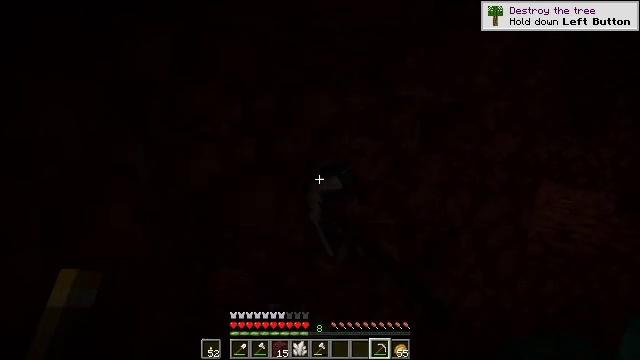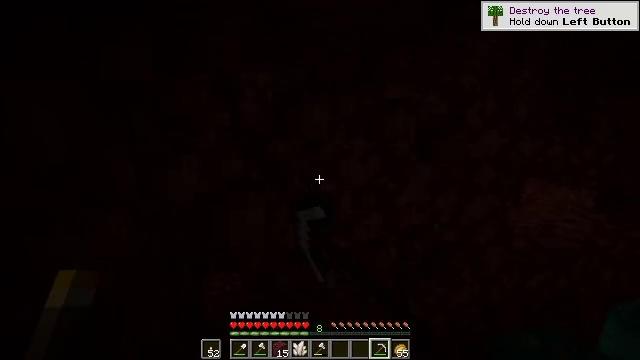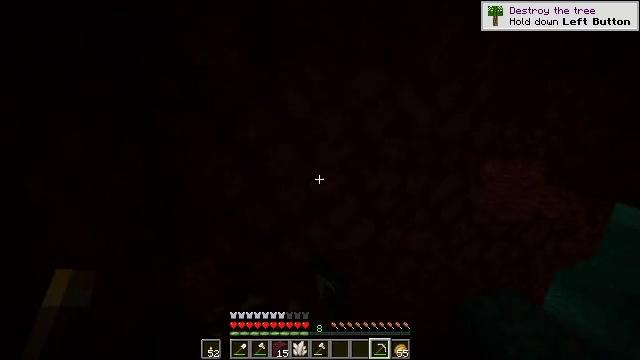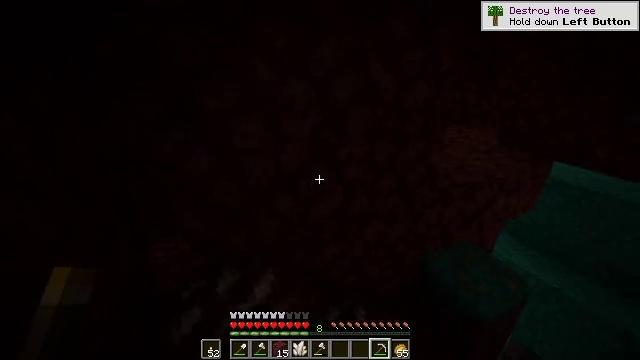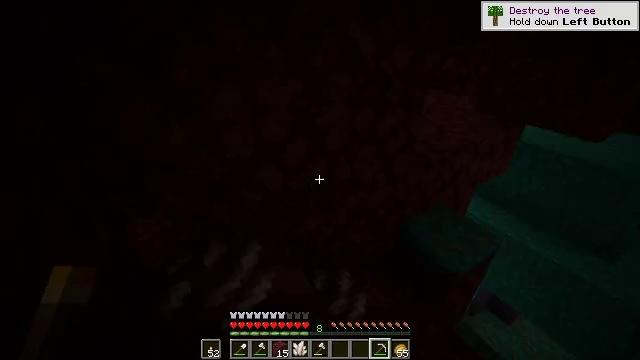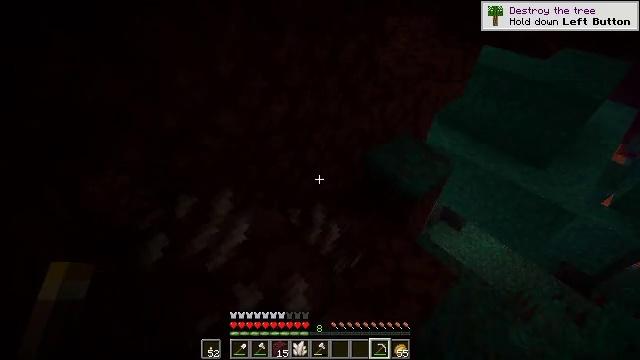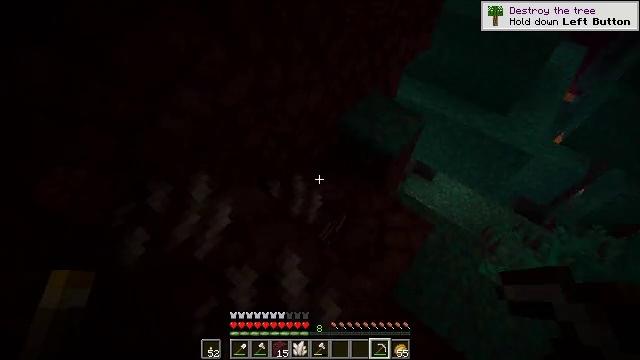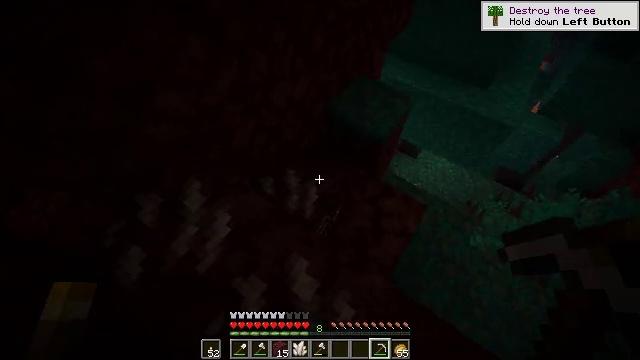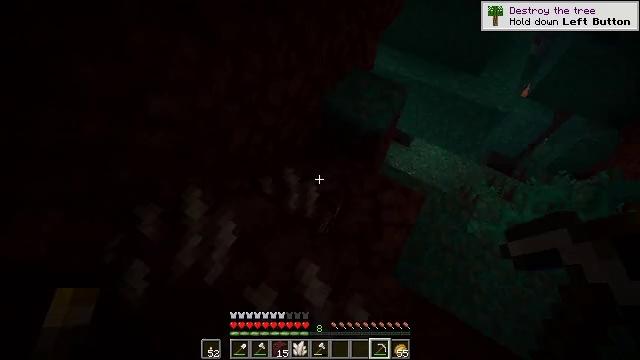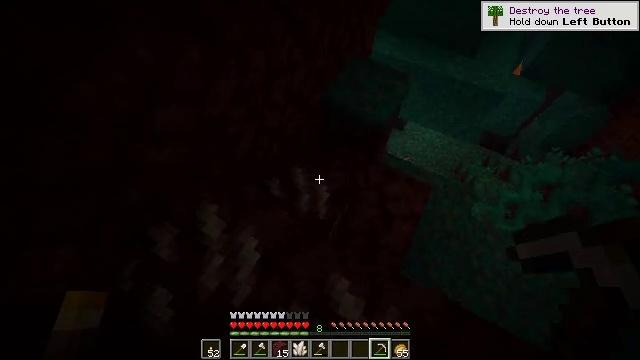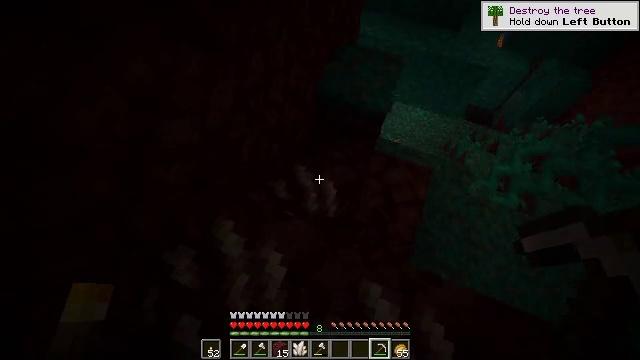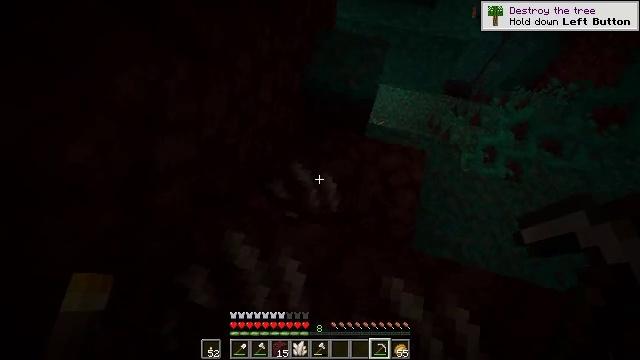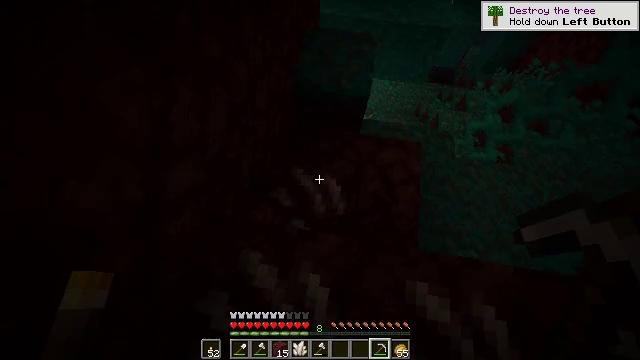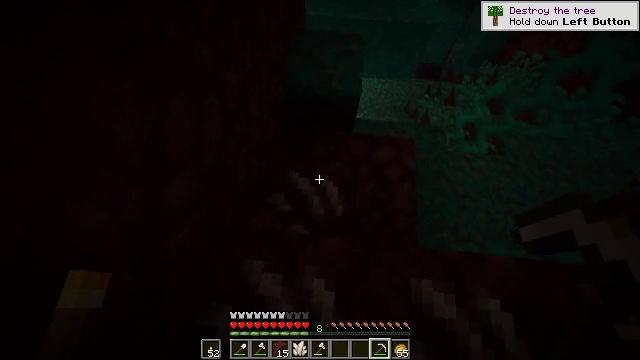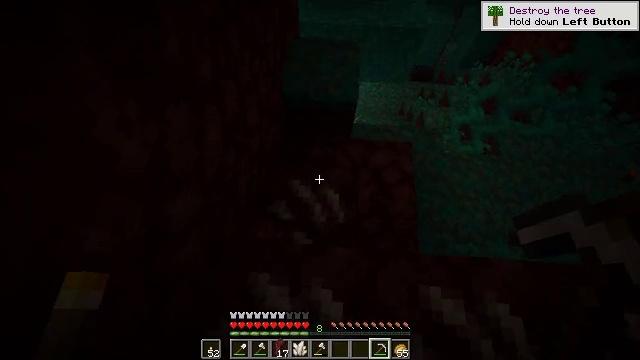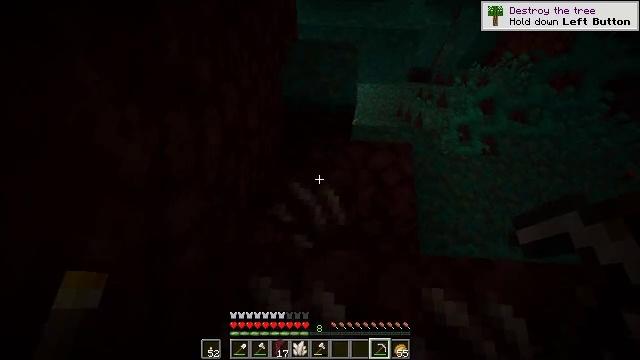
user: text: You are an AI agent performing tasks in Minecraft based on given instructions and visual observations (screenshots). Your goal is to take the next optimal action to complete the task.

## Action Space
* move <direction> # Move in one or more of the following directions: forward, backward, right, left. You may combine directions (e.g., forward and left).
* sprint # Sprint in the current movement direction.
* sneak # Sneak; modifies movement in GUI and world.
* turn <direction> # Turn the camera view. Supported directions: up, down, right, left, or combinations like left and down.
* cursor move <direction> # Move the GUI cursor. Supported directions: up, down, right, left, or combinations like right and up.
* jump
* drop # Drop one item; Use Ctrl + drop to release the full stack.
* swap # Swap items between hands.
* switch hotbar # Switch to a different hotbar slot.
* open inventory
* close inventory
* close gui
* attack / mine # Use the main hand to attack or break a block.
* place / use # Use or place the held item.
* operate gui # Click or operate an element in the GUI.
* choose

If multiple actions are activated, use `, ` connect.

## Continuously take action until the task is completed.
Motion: motion action
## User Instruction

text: Collect the warped nylium block.
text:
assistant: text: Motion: turn right, attack / mine
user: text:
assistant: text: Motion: turn right and down
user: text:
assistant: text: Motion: turn right and down
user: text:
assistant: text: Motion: turn right and down
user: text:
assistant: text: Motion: turn right and down
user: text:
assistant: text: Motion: move forward and move left, turn right and down
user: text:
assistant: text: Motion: move forward and move left, turn right and down
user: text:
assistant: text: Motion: move forward and move left, turn right and down
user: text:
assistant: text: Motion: move forward and move left, turn right and down
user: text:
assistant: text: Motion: move forward and move left, turn right and down
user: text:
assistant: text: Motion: move forward and move left, turn right and down
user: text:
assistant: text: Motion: turn right
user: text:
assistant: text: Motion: turn right
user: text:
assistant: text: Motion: turn right
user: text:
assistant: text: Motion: no_op
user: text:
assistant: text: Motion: no_op
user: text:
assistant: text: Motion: move forward
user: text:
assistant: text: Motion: move forward
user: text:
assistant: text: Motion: move forward
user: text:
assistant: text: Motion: move forward
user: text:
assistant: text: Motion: no_op
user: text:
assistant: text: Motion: no_op
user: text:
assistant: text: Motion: turn right and up
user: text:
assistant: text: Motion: turn right and up
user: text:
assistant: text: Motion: turn up
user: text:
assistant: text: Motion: attack / mine
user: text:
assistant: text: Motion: attack / mine
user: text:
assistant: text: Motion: attack / mine
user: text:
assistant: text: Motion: attack / mine
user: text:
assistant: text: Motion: attack / mine